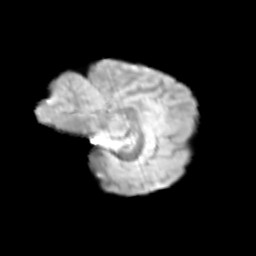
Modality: T2w
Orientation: sagittal
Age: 12
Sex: female
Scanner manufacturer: siemens
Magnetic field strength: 3 T
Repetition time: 3.8 s
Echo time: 0.07 s